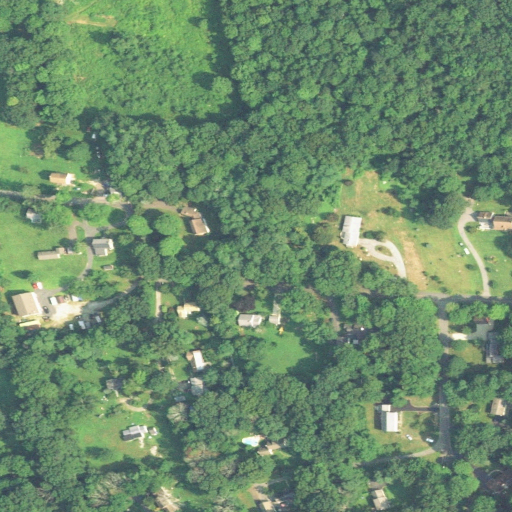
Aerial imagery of mountain in Connecticut named Mares Hill containing deciduous forest, mixed forest, open development, low intensity development, shrub, pasture, medium intensity development, woody wetlands, and grassland